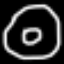
Label: donut